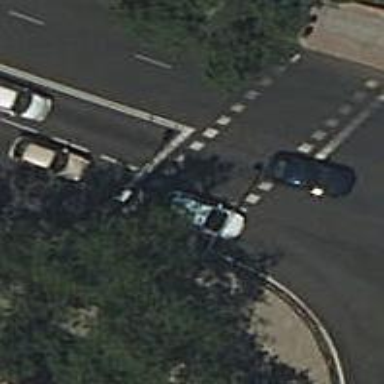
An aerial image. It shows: Crossing on the footway with traffic signals.